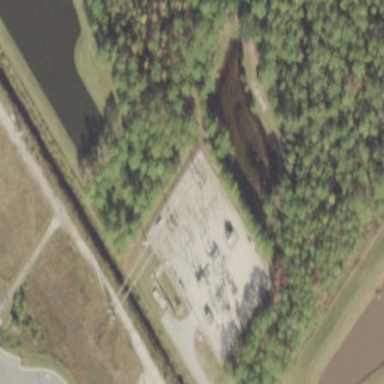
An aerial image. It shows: Distribution level power substation surrounded by wire fence.